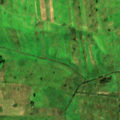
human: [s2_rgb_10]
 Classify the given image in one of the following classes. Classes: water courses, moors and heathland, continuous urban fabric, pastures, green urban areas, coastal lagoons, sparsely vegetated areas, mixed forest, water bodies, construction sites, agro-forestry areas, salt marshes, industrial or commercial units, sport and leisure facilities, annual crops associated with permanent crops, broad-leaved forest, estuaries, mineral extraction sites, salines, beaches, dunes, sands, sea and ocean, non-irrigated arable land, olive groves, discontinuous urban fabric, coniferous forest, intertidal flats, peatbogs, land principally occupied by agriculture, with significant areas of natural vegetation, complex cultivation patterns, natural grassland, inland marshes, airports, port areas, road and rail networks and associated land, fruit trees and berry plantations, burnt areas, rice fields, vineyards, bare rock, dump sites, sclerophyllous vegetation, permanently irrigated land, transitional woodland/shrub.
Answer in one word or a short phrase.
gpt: non-irrigated arable land, pastures